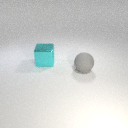
large gray rubber sphere to the right of large cyan metal cube